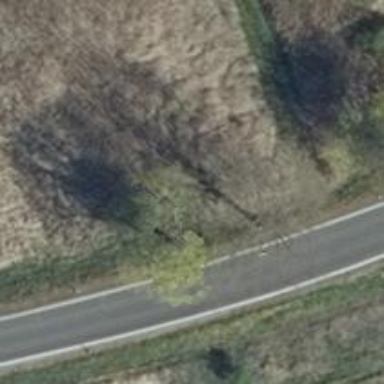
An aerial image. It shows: Deciduous broadleaved tree.